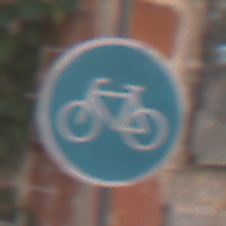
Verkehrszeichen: Radweg
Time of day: MorningAfternoon
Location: Outdoor (Urban)
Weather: Clear
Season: NotSpecified
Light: Natural